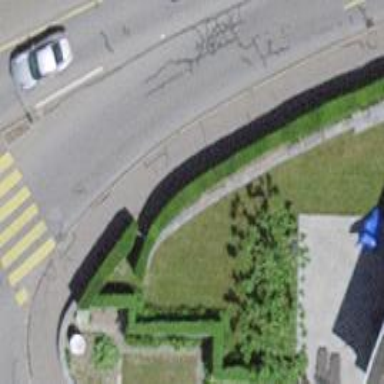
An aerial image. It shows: Hedge barrier.